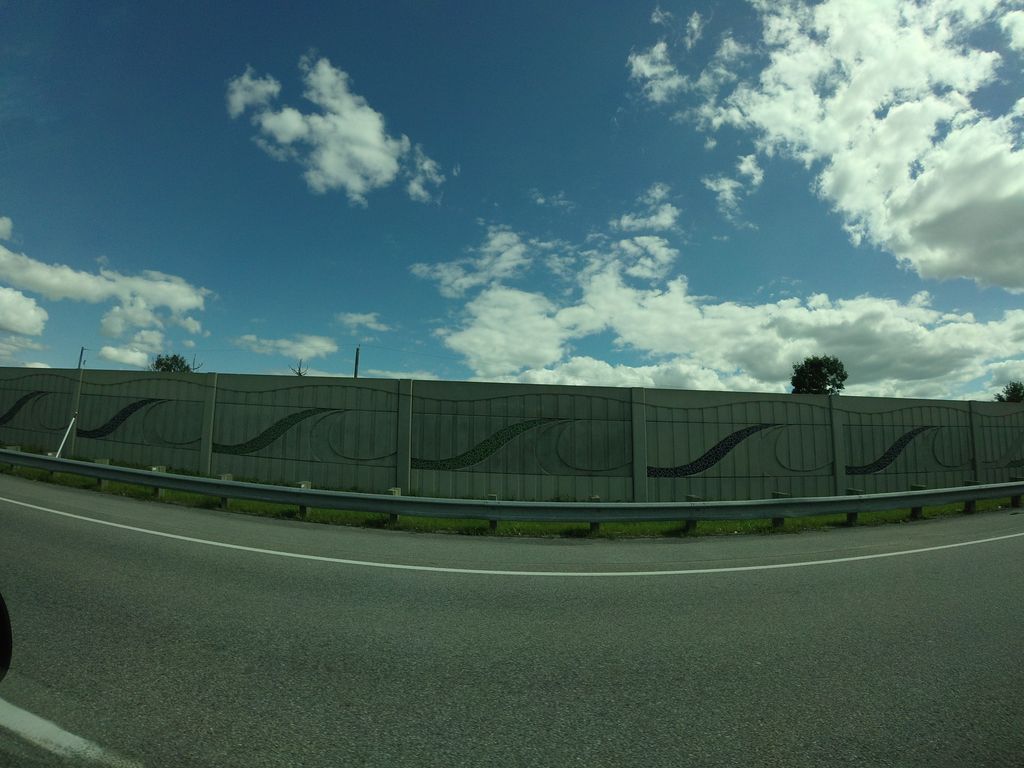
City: ottawa-gatineau